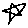
Label: star